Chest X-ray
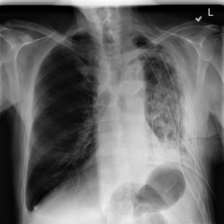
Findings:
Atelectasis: negative
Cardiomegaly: negative
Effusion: positive
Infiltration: negative
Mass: negative
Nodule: negative
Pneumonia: negative
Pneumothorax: negative
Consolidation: negative
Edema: negative
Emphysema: negative
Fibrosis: negative
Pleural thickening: negative
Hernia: negative